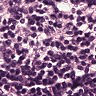
Metastatic tissue present: no